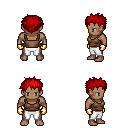
a pixel art fantasy rpg character, male body template, human, dark skin, brown pirate shirt, white pants, red bedhead hairstyle, gold gloves, four views (front, back, left, right), 2x2 character sprite sheet, small pixel art, hard edges, no anti-aliasing